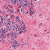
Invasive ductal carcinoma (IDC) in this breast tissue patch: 1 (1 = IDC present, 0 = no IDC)